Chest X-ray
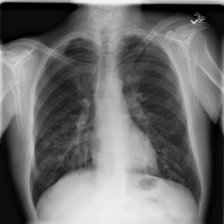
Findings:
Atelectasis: negative
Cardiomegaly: negative
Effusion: negative
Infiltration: negative
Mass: negative
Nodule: positive
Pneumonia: negative
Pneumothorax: negative
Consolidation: negative
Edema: negative
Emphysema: negative
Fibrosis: negative
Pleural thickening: positive
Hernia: negative